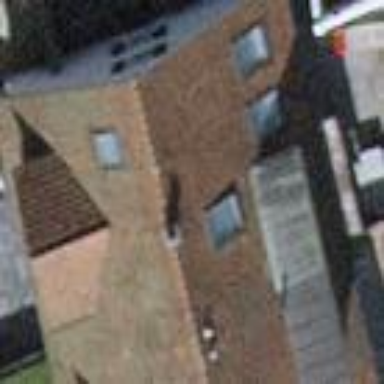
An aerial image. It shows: Building with tiled roof.